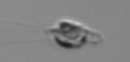
Label: flagellate